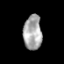
Tissue: prostate
Cell type: T cells
Senescence score: 0.2605
Nuclear area (px): 625
Mean DAPI intensity: 168.208